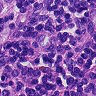
Metastatic tissue present: no